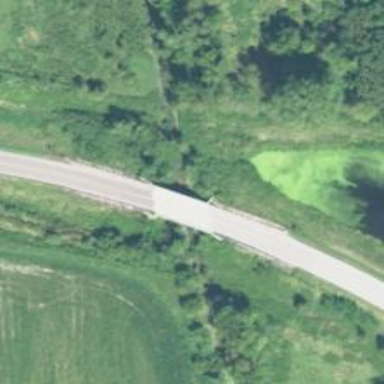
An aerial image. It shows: Tertiary road with bridge.